Question: I have multiple .txt file that contains students' mark for each subject.
1. students' mark1
2. students' mark2
I want to parse the student mark to google sheet using google script and the output should be like this.
1. Student's mark sheet.

I have a problem with the range of the column as each student they are taking a different number of subject. Is there any suggestion on the parsing method?
'''
sheet.getRange(lastRow +1,5,mark.length,marks[1].length).setValues(mark);
'''
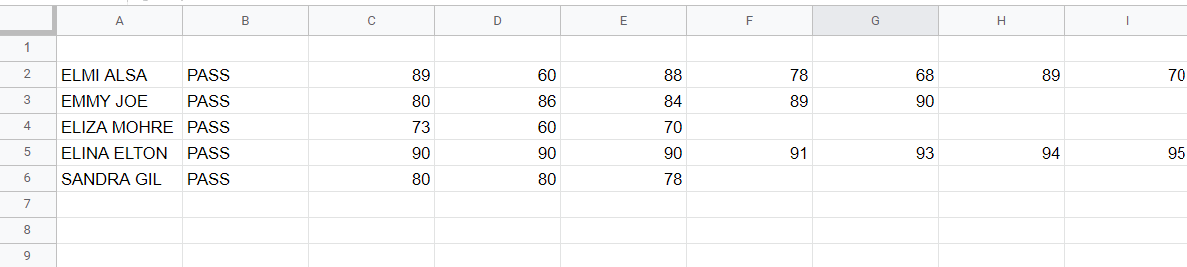
Answer: Try this. Code Update. If student have max 8 subject. (you can change to 10 or 50)
'''
const file = DriveApp.getFileById('ID').getBlob().getDataAsString();
const data = Utilities.parseCsv(file,'|');
const arr = []
const index = [] //0,7,12
for(let i =0; i< data.length;i++){
if(data[i].toString().includes('*')){
index.push(i);
}
}
const arr1 = []
for (let i =0;i< index.length;i++){
const start = index[i];
const end = index[i+1]
if(i+1 > index.length){
arr1.push(data.slice(end))
}else{
arr1.push(data.slice(start,end))
}
}
const finalarr = []
for(let i=0; i< arr1.length;i++){
const transit = []
for(let j=0;j<arr1[i].length;j++){
if(j == 0){
transit.push(arr1[i][j][0],arr1[i][j][2])
}else{
transit.push(arr1[i][j][0].split(':')[1])
}
}
//change the max subject length in here. Replace 8 with your desired numbers
const arr_new = new Array(8)
const arr_desired_length = transit.concat(arr_new.slice(transit.length))
finalarr.push(arr_desired_length)
}
finalarr.forEach(r =>{
if(r[0].includes('*')){
r[0] = r[0].replace('*','')
}
})
//sheet.getRange(lastRow +1,5,finalarr.length,finalarr[0].length).setValues(finalarr);
console.log(finalarr)
//OUTPUT in the same length
[ [ 'ELMI ALSA', '89.0', '60', '88', '78', '68', '89', '70' ],
[ 'EMMY JOE', '80.0', '86', '84', '89', '90', , ],
[ 'ELIZA MOHRE', '73', '60', '70', , , , ] ]
'''